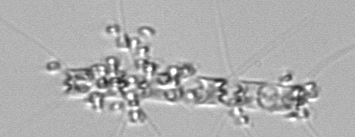
Label: Chaetoceros_didymus_TAG_external_flagellate